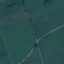
Land use / land cover class: Pasture